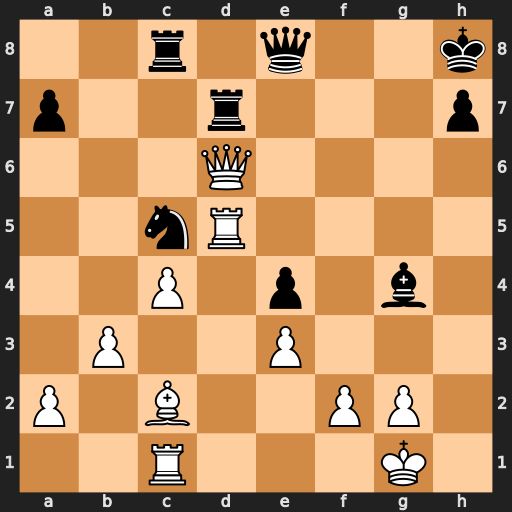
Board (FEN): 2r1q2k/p2r3p/3Q4/2nR4/2P1p1b1/1P2P3/P1B2PP1/2R3K1
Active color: w
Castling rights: -
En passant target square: -
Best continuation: Qf6+ Rg7 Rg5 Qf8 Qxf8+ Rxf8 Rxc5